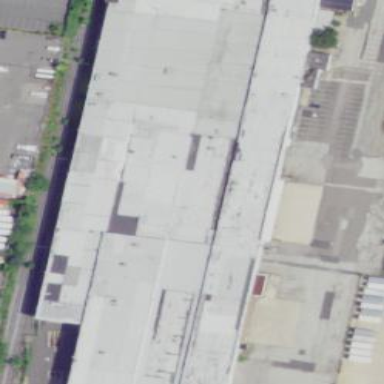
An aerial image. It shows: Warehouse.